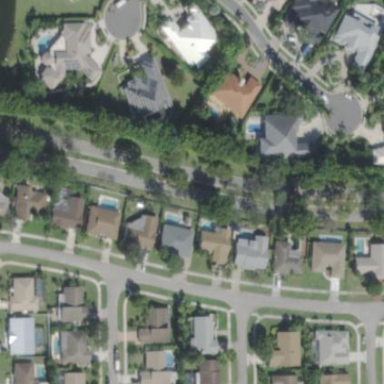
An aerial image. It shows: Sidewalk.